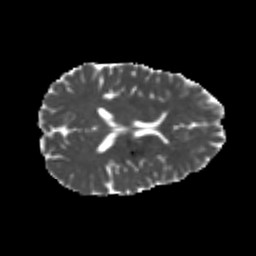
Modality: MD
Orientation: axial
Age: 25
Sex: male
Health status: healthy
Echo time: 0.074 s